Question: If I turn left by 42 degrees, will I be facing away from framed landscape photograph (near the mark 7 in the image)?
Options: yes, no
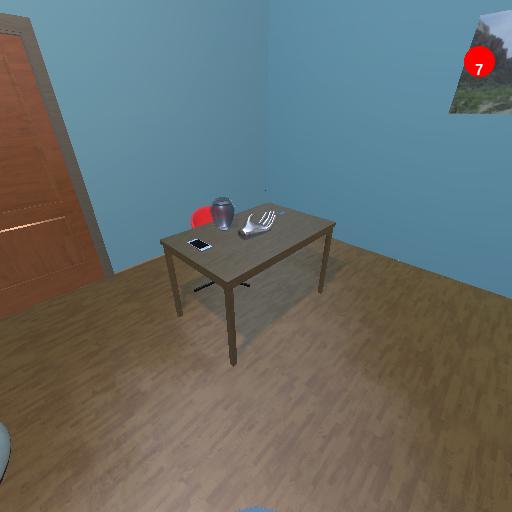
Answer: yes